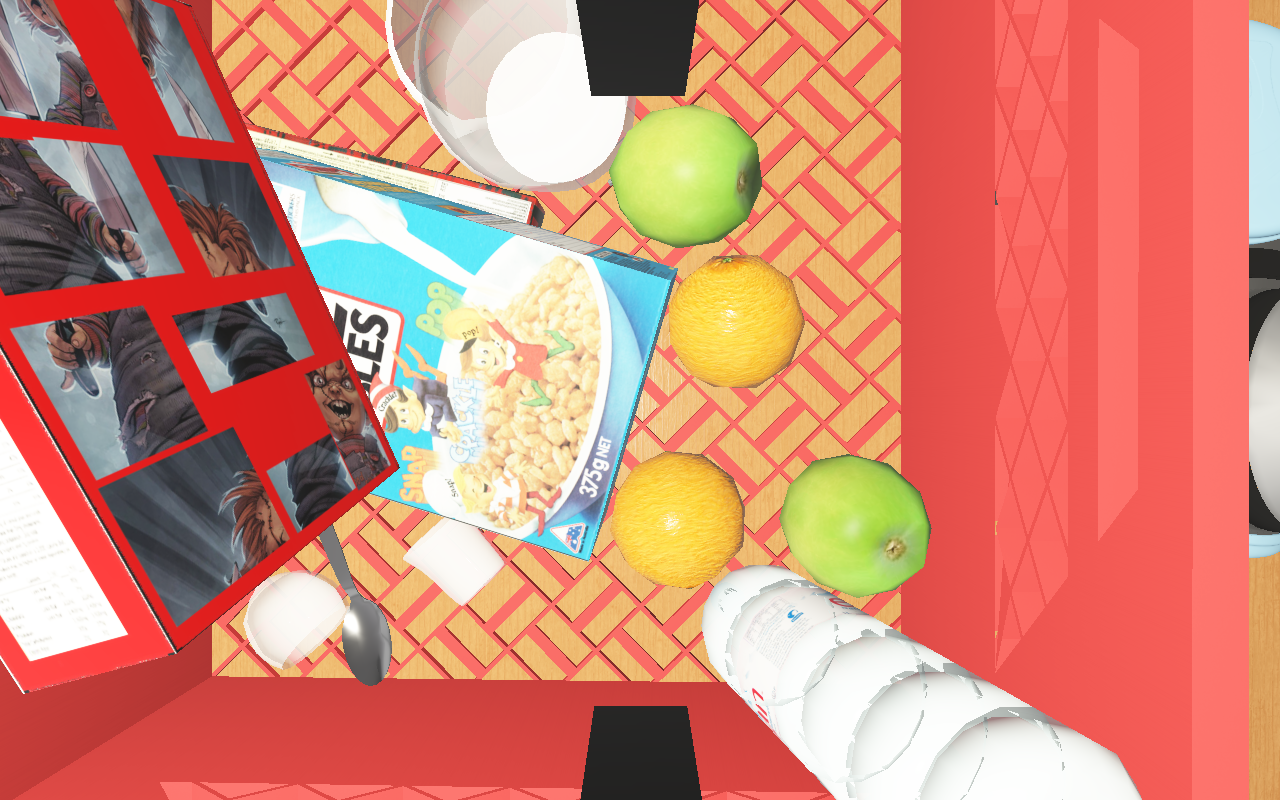
Objects in the scene:
carafe
apple
apple
orange
orange
plate
cereal box